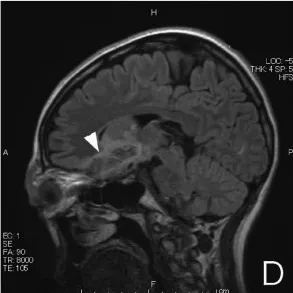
Computerized tomographic and magnetic resonance images of the patient's brain. D) This MRI sagittal section shows where the umbrella tip had penetrated through the periorbital puncture (arrowhead).
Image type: radiology (mri)